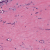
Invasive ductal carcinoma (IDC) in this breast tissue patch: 0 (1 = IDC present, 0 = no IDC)